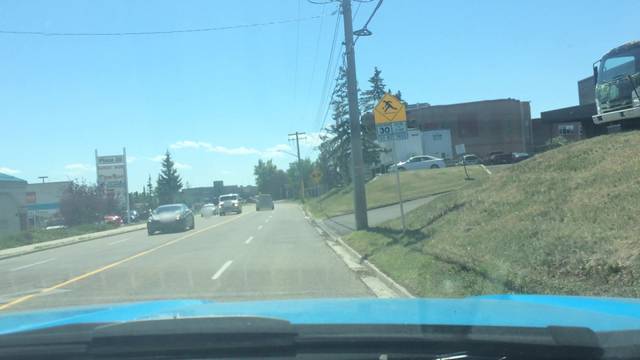
Region: Canada
Coordinates: 51.052, -113.993